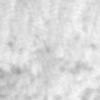
Label: no_change